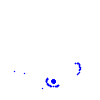
Particle: electron